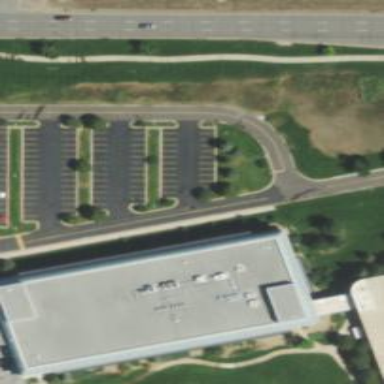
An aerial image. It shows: Parking space.